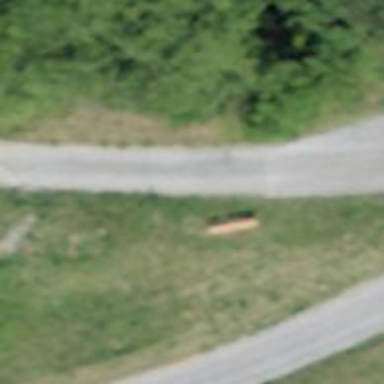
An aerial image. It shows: Brown bench in the vicinity.